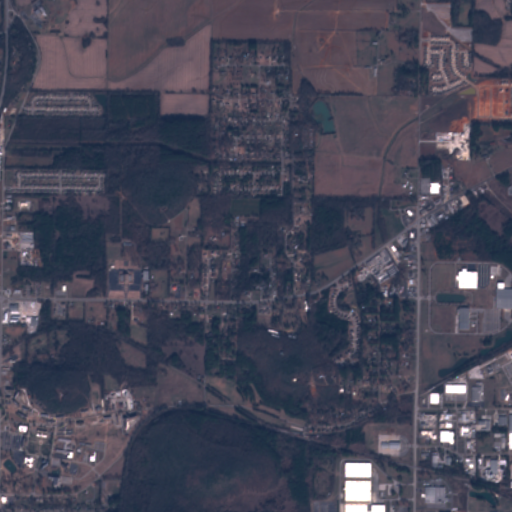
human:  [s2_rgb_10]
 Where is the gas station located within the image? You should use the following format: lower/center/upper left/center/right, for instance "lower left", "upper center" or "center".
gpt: The gas station is located in the center left of the image.
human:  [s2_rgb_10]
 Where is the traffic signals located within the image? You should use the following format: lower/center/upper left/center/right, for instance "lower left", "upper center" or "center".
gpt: The traffic signals is located in the lower right of the image.
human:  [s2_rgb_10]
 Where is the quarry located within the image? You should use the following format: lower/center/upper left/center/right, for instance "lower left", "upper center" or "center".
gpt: There is no quarry in the image.